Interaction volume radius: 10 \u00c5
Interaction volume height: 20 \u00c5
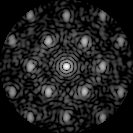
Disorder parameter: 0.441